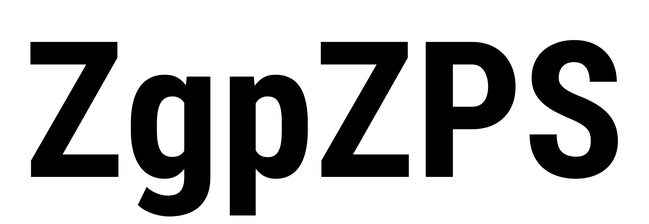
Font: Roboto_Condensed_Bold